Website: home-depot
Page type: delivery-shipping
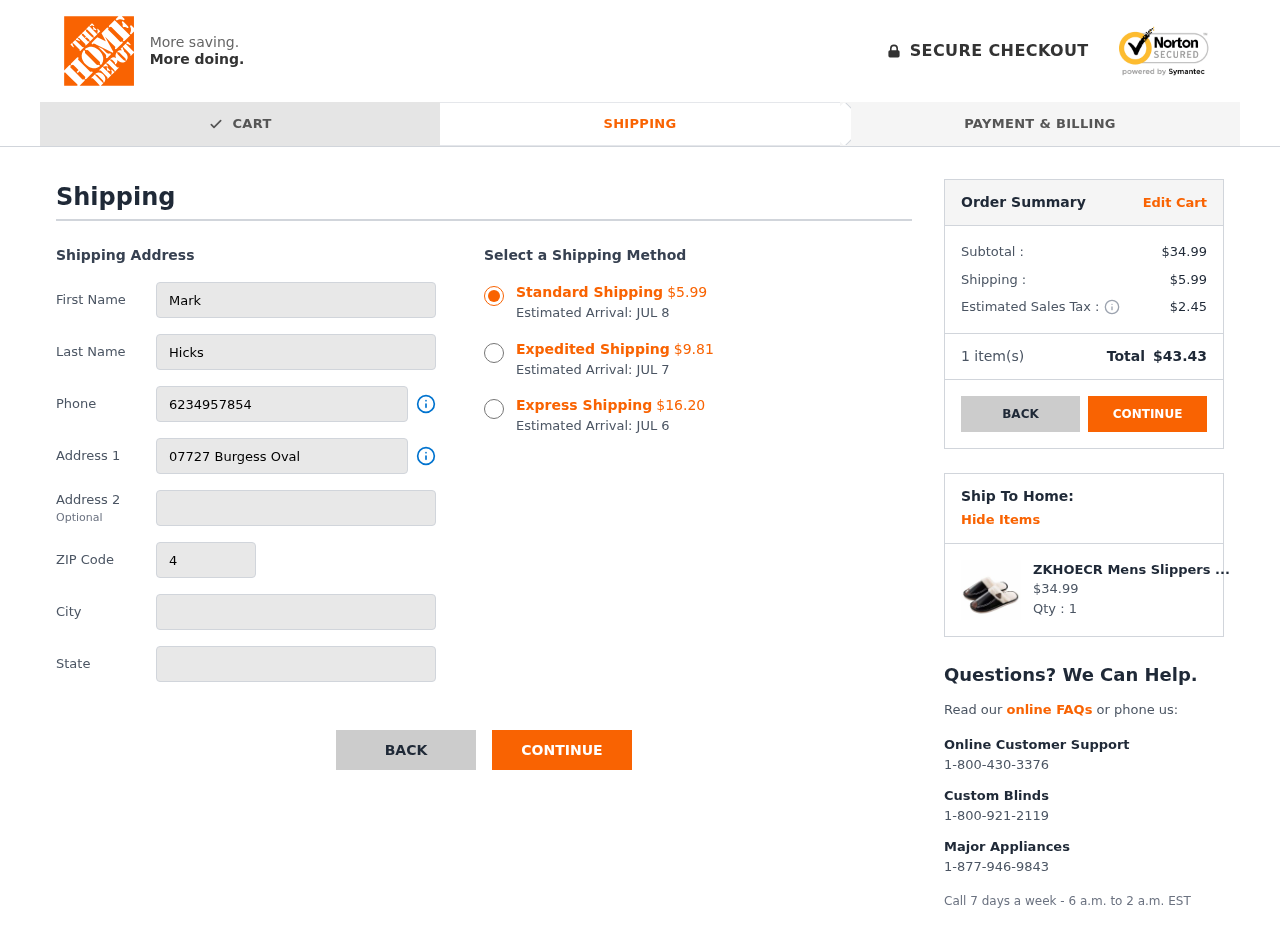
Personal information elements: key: PII_CITY
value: East Madisonstad
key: PII_FIRSTNAME
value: Mark
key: PII_LASTNAME
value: Hicks
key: PII_PHONE
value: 6234957854
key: PII_POSTCODE
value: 40194
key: PII_STATE
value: Arkansas
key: PII_STREET
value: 07727 Burgess Oval
Product elements: key: PRODUCT1_NAME
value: ZKHOECR Mens Slippers Memory Foam Indoor Leather Wide Soft Cozy Cotton Closed Toe Non-Slip Shoes Clo
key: PRODUCT1_PRICE
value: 34.99
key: PRODUCT1_QUANTITY
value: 1
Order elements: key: ORDER_SHIPPING_COST_STANDARD
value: $5.99
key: ORDER_DELIVERY_DATE
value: JUL 8
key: ORDER_SHIPPING_COST_EXPEDITED
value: $9.81
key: ORDER_DELIVERY_DATE_EXPEDITED
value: JUL 7
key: ORDER_SHIPPING_COST_EXPRESS
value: $16.20
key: ORDER_DELIVERY_DATE_EXPRESS
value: JUL 6
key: ORDER_SUBTOTAL
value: $34.99
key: ORDER_SHIPPING_COST
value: $5.99
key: ORDER_TAX
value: $2.45
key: ORDER_NUM_ITEMS
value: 1
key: ORDER_TOTAL
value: $43.43